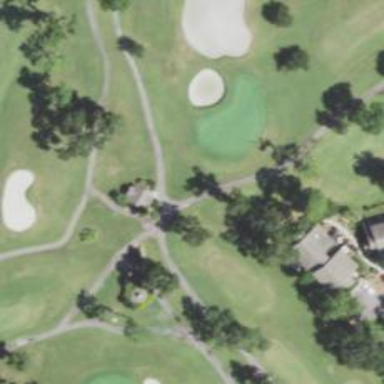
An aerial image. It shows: Path designated for golf carts.